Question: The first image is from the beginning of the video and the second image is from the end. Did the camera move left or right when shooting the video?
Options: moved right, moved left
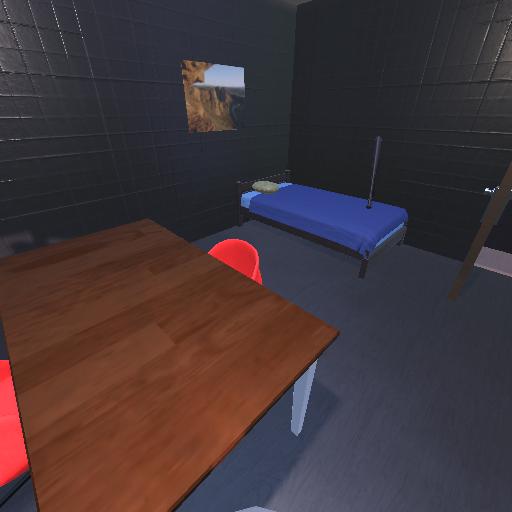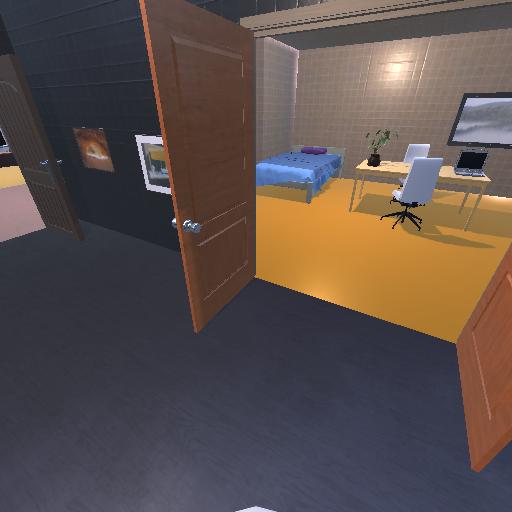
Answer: moved right